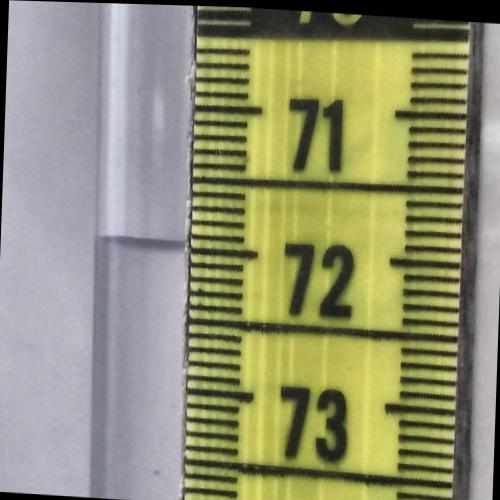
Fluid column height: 72.0 cm